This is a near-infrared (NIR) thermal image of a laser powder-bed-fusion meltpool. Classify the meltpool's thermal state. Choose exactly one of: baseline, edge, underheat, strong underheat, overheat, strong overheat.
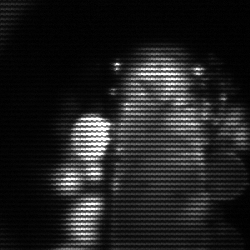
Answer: strong underheat